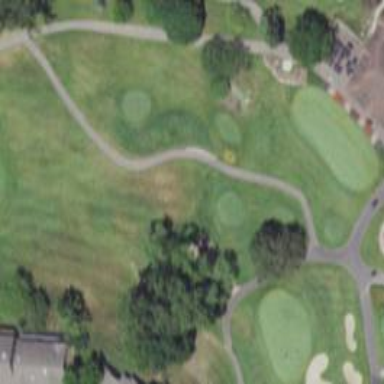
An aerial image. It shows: Golf cartpath that is also road path.